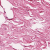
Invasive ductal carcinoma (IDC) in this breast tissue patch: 0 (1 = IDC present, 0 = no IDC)